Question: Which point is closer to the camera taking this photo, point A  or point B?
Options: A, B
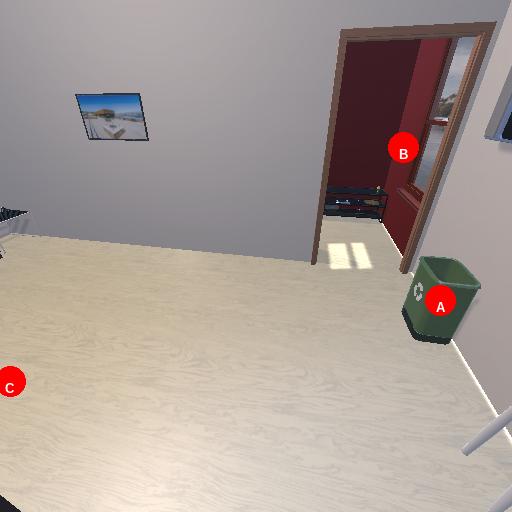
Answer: A